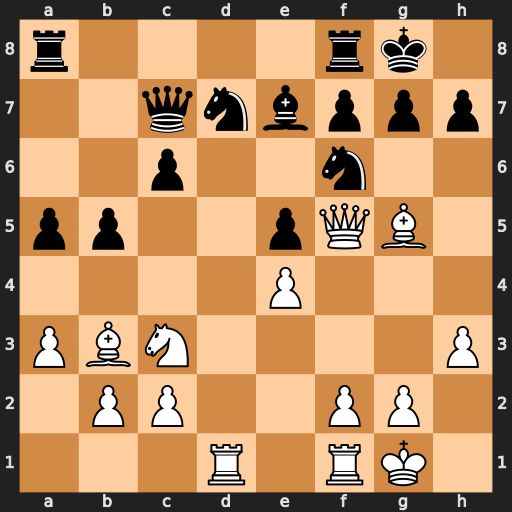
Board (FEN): r4rk1/2qnbppp/2p2n2/pp2pQB1/4P3/PBN4P/1PP2PP1/3R1RK1
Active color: w
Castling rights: -
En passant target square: -
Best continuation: Rxd7 Qxd7 Qxd7 Nxd7 Bxe7